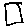
Label: square